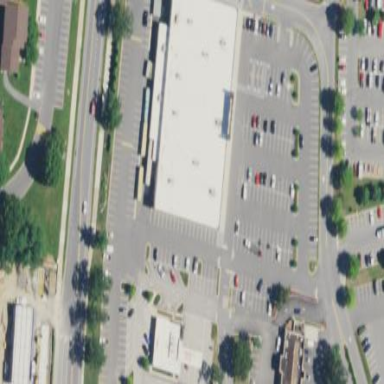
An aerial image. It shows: Retail building.